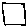
Label: square